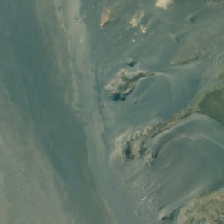
Land cover: low_producing_grassland